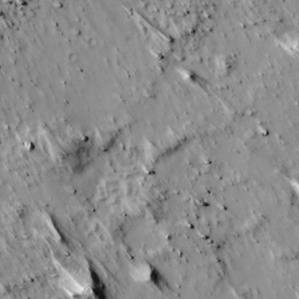
Label: non_frost